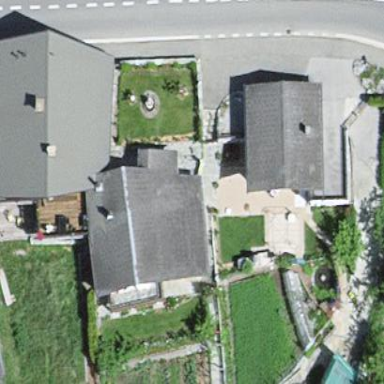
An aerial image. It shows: Simple house.